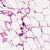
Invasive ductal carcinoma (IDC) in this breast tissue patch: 0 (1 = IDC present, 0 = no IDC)